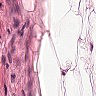
Metastatic tissue present: no